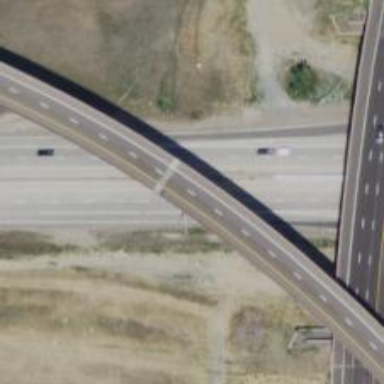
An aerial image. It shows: Viaduct bridge on asphalt motorway link.